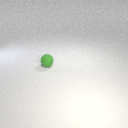
small green rubber sphere